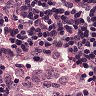
Metastatic tissue present: no